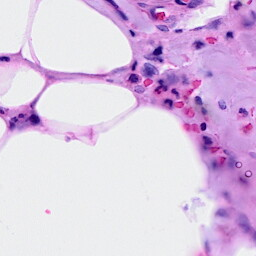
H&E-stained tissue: Breast